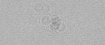
Label: camera_spot